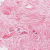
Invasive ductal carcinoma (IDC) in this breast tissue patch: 0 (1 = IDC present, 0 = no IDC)